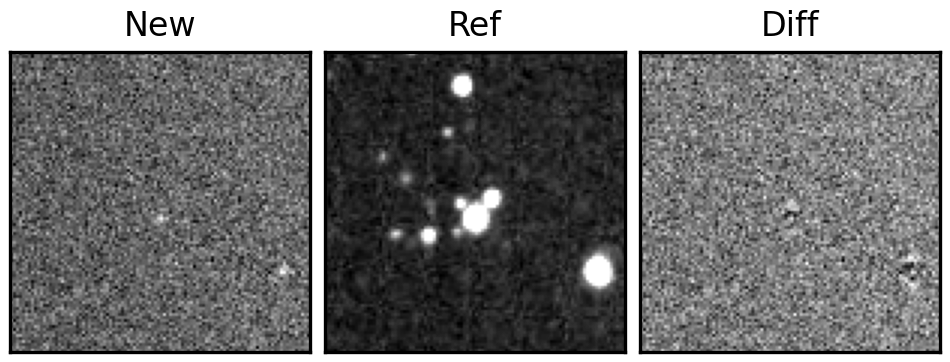
Label: bogus